This is a demodulated (Hilbert-envelope) spectrum computed from a bearing vibration snapshot; the dashed markers indicate where each bearing fault type would appear (BPFO, BPFI, BSF, FTF). What is the most likely bearing condition (normal, inner_race, outer_race, ball)?
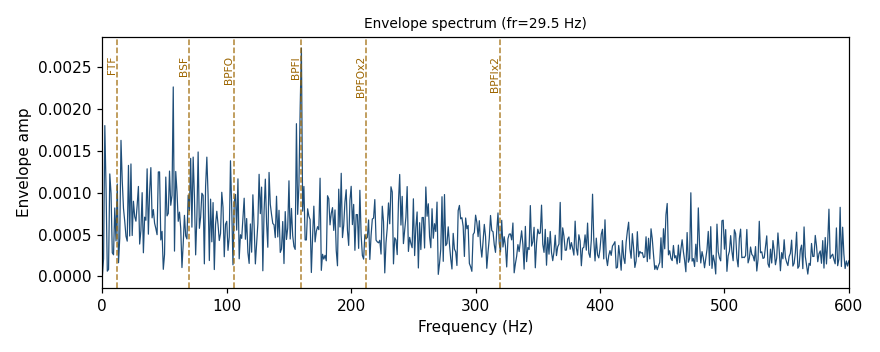
Answer: normal